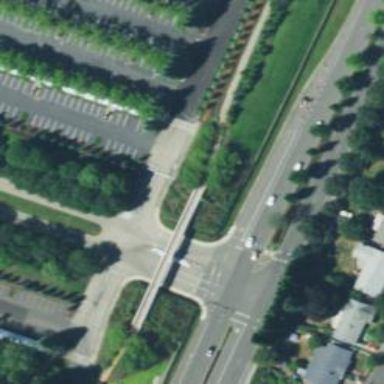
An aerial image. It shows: Footway on bridge.